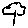
Label: tree